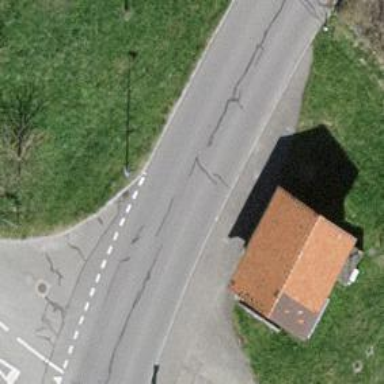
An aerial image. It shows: Bus stop with platform for public transport.